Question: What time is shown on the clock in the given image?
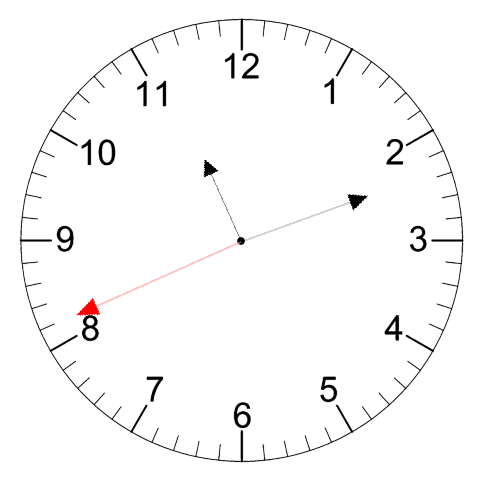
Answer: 11:11:41